Interaction volume radius: 5 \u00c5
Interaction volume height: 20 \u00c5
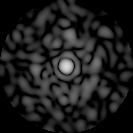
Disorder parameter: 0.9048